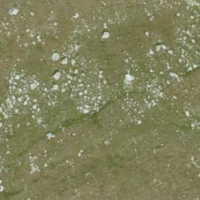
EUNIS habitat code: 26
Species observed at this site:
Aquila chrysaetos